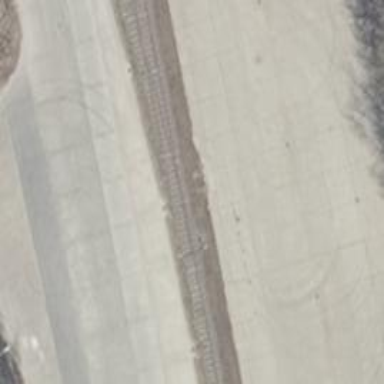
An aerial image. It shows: Railway switch.